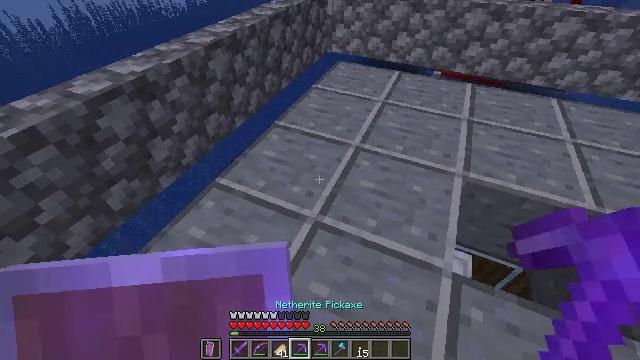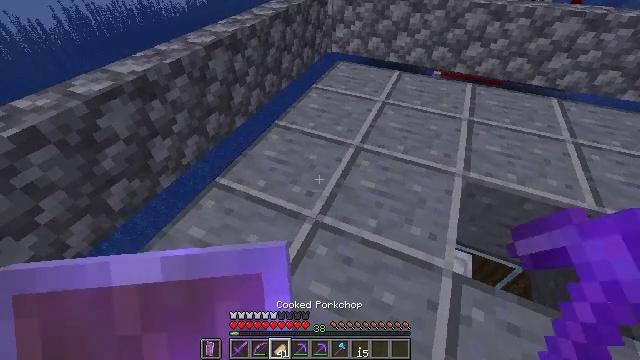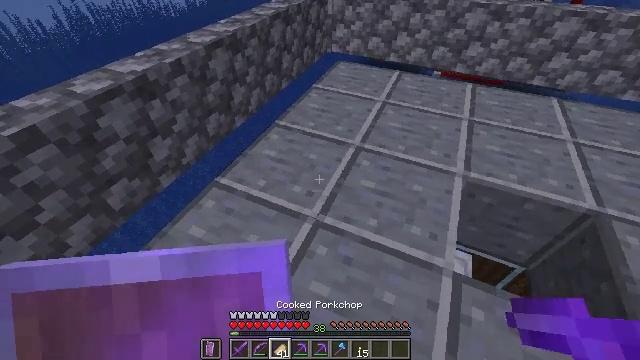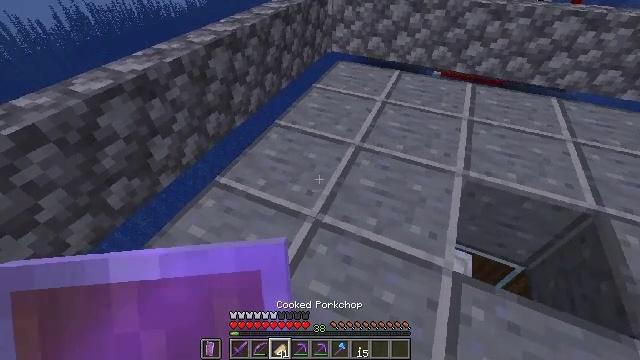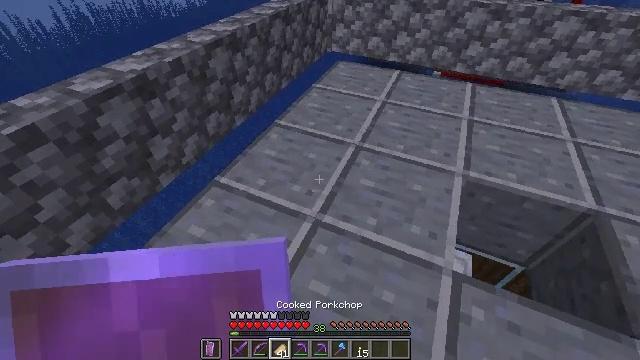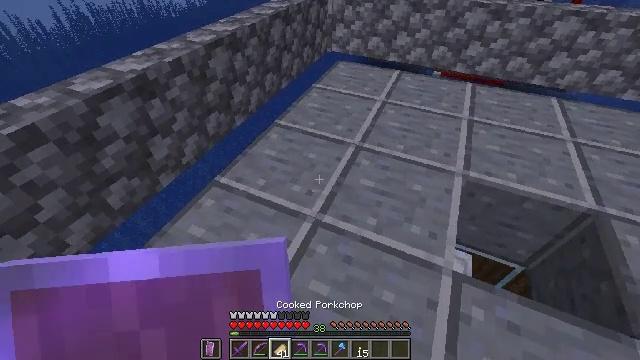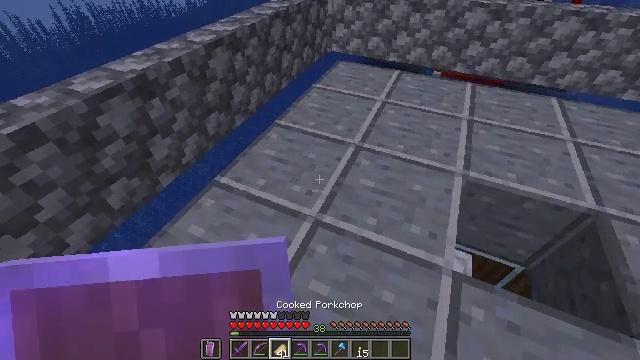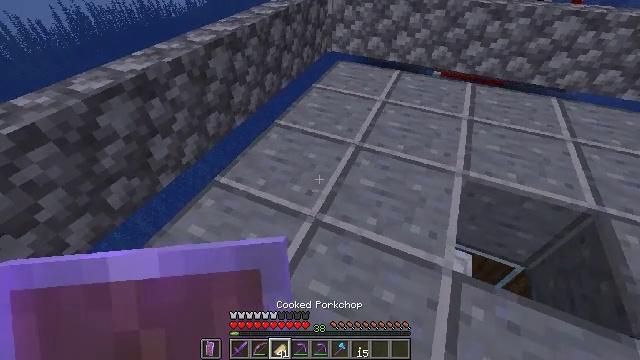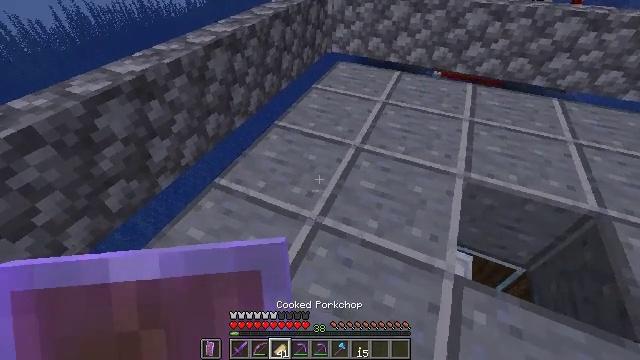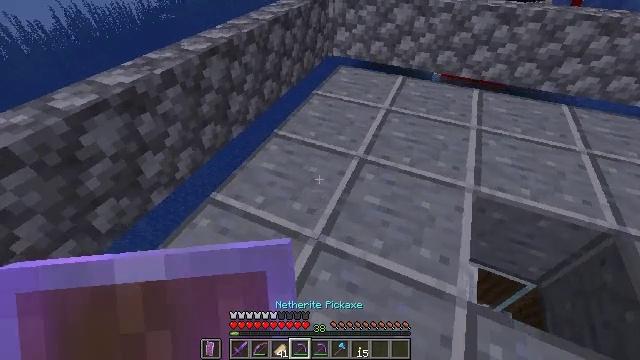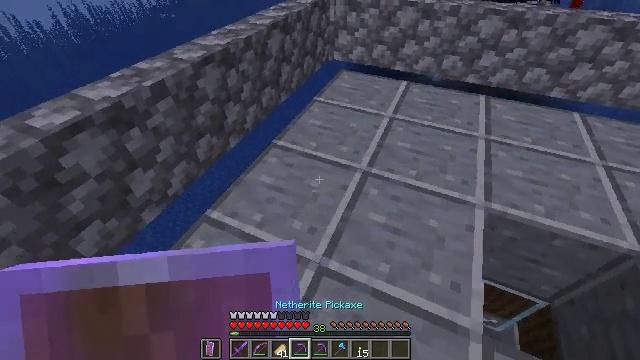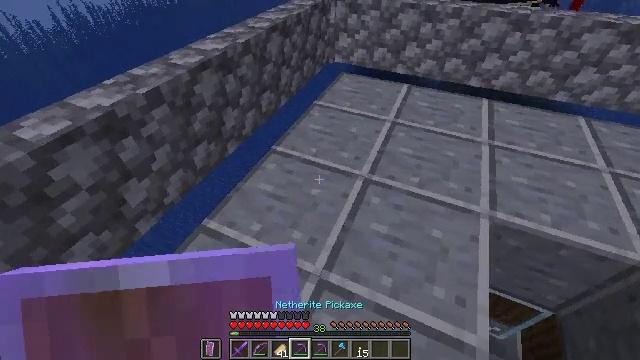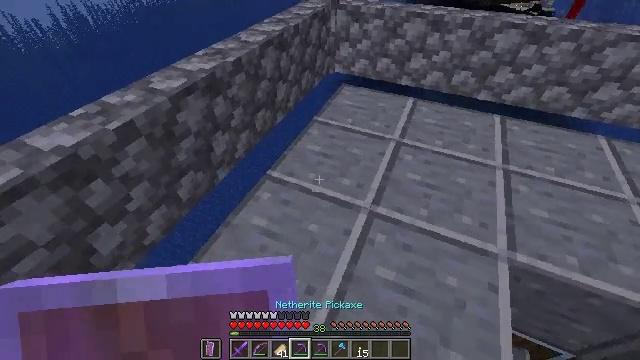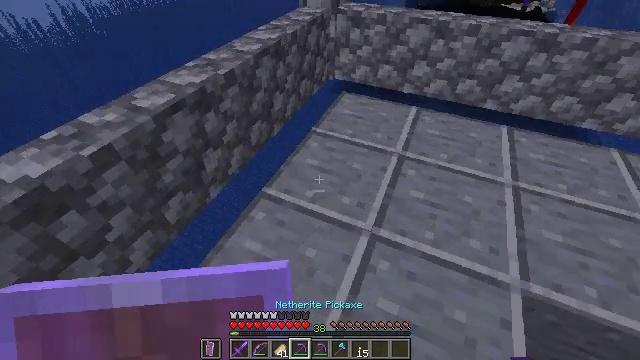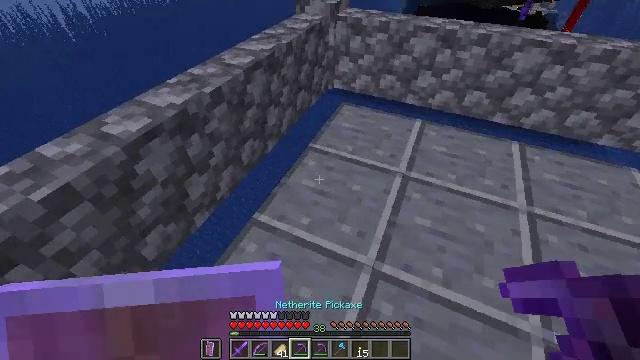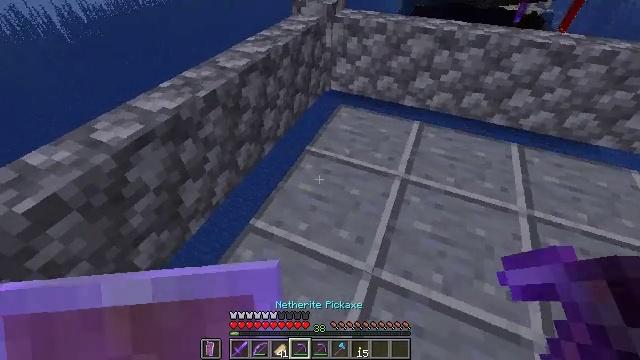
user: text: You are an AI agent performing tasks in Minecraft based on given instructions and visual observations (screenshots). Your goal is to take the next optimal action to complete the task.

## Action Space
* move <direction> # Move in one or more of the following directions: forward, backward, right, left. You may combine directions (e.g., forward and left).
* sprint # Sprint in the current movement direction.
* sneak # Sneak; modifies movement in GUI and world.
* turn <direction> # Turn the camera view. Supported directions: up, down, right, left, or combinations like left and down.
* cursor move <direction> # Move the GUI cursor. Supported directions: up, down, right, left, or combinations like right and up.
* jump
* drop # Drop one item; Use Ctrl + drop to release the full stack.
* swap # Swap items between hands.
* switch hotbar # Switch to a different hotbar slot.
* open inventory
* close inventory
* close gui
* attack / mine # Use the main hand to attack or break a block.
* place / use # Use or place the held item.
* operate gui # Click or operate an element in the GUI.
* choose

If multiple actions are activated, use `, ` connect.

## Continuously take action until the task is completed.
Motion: motion action
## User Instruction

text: Break down the cobblestone wall to collect it.
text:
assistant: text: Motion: no_op
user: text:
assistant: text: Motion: no_op
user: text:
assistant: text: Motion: no_op
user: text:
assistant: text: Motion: no_op
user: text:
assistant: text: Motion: no_op
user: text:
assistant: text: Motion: no_op
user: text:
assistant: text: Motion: no_op
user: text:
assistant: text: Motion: move forward
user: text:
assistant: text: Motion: move forward
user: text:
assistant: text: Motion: move forward
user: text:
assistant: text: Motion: move forward
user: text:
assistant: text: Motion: move forward
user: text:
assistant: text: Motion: move forward
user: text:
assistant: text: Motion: move forward
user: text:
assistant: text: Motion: move forward
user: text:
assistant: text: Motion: move forward, turn right and down
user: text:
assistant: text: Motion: move forward, turn right and down
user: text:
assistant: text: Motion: move forward
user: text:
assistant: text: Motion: move forward
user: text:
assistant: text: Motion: move forward
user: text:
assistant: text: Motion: move forward
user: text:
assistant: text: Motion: move forward
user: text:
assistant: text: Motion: no_op
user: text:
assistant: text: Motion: no_op
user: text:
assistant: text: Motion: no_op
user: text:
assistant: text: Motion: no_op
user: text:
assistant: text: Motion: move forward
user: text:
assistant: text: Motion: move forward
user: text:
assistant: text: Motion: move forward, turn left and down
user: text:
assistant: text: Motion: move forward, turn down